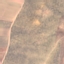
Land use / land cover: PermanentCrop